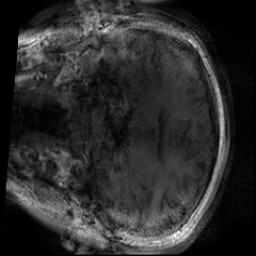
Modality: T1w
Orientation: coronal
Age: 22
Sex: female
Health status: healthy
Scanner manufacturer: siemens
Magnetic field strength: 3 T
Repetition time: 2 s
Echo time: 0.00232 s